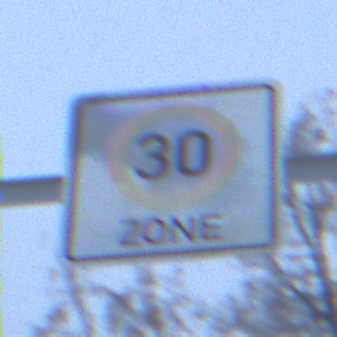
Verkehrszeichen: BeginnZone30
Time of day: Midday
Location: Outdoor (Nature)
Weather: Overcast
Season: Winter
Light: Natural